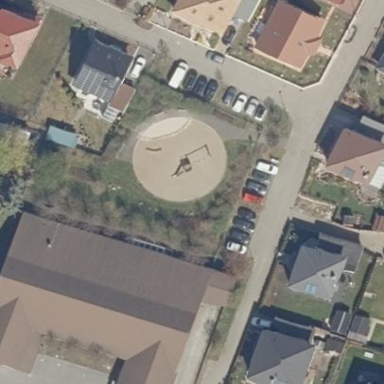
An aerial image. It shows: Lovely park for leisure and relaxation.